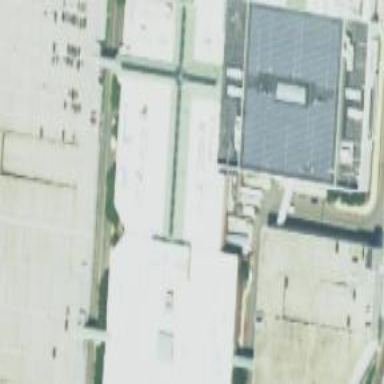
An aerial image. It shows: Department store.